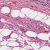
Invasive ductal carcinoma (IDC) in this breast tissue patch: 0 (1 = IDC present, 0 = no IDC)